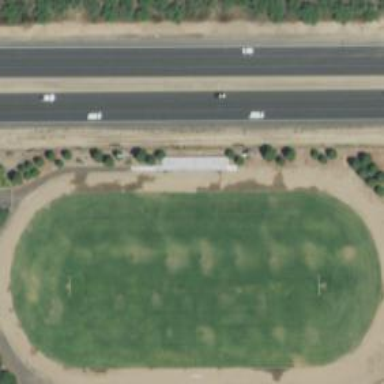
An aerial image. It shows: Grass pitch used for soccer and American football.